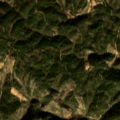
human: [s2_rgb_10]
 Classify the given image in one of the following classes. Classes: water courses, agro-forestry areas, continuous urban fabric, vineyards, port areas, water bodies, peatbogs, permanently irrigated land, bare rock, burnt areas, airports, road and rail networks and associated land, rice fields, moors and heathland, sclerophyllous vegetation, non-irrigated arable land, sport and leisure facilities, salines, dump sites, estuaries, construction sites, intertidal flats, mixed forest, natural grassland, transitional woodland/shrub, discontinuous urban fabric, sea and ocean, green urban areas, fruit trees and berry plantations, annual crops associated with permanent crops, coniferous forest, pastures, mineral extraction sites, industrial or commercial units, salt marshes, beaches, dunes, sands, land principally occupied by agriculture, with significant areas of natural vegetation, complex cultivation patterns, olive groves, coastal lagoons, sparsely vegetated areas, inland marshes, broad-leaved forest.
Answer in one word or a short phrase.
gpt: olive groves, coniferous forest, transitional woodland/shrub